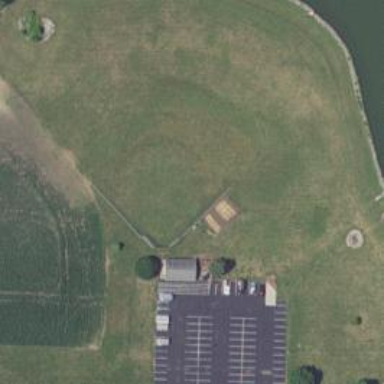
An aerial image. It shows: Baseball pitch for leisure and sports activities.